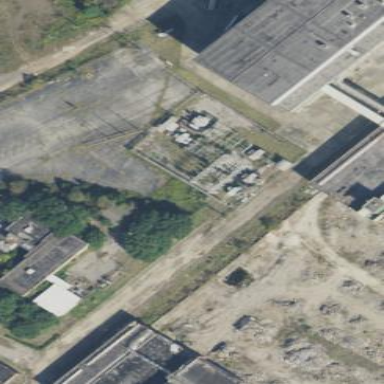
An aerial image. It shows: Industrial power substation surrounded by fence.